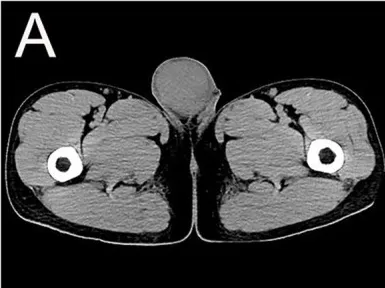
Computed tomography (CT) images of primary right testicular NK/T-cell lymphoma. (A) The transverse image showed a mass with increased density (32 HU) in the right testis.
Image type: radiology (ct)